Field crop: maize
Growth stage: 2
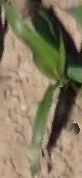
Species: maize